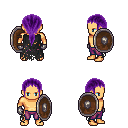
a pixel art fantasy rpg character, male body template, human, tanned skin, black tattered cape, magenta pants, purple ponytail hairstyle, metal gloves, shield, four views (front, back, left, right), 2x2 character sprite sheet, small pixel art, hard edges, no anti-aliasing